Question: I have a table that assigns error priorities to error id's. But sometimes when you define an error it is possible for it to have 2 error priorities. It'll look like this in the db:
'''
SELECT g.groupederrorid, f.firederrorpriority
FROM dbo.mon_tbl_groupederrorlog g, dbo.mon_tbl_firederrorlogs f
WHERE g.groupederrorid = f.groupederrorid
WHERE applicationdbname = 'IS_APP_ELEM_STG'
AND g.errorclosed IS NULL
AND g.errordropped IS NULL
AND g.errorflowcorrected IS NULL
groupederrorid FiredErrorPriority
2411 0
3156 0
3157 0
2411 1
'''
Now in ASP I've got labels that calculate the amount of high, medium etc priority errors. Of course if the errorID has two different priorities it'll be calculated in both labels. How do I prevent it from being calculated in the low priority label if it also has a medium priority assigned to it?
On the frontend it looks like this

It should not count the low priority errors if the errorID already has a higher priority assigned to it.
Here is the SQL used to get these numbers:
'''
@"select count(*)
from dbo.mon_tbl_groupederrorlog g, dbo.mon_tbl_firederrorlogs f
where g.GroupedErrorID = f.GroupedErrorID
and ApplicationDBName = @ApplicationDBName
and f.firederrorpriority = '1'
and g.errorclosed is null
and g.errorDropped is null";
'''
for medium priority
'''
@"select count(*)
from dbo.mon_tbl_groupederrorlog g, dbo.mon_tbl_firederrorlogs f
where g.GroupedErrorID = f.GroupedErrorID
and ApplicationDBName = @ApplicationDBName
and f.firederrorpriority = '0'
and g.errorclosed is null
and g.errorDropped is null";
'''
for low priority.
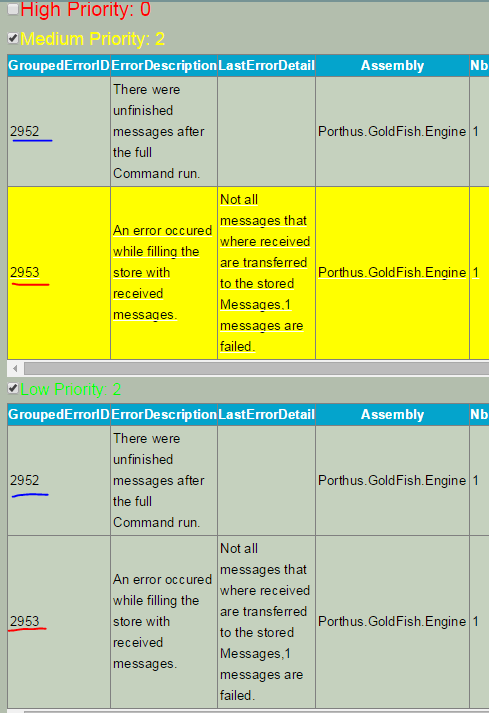
Answer: Use 'MAX' and 'GROUP BY' highest
'''
SELECT g.groupederrorid, MAX(f.firederrorpriority)
FROM dbo.mon_tbl_groupederrorlog g
INNER JOIN dbo.mon_tbl_firederrorlogs f ON g.groupederrorid = f.groupederrorid
WHERE applicationdbname = 'IS_APP_ELEM_STG'
AND g.errorclosed IS NULL
AND g.errordropped IS NULL
AND g.errorflowcorrected IS NULL
GROUP BY g.groupederrorid
'''